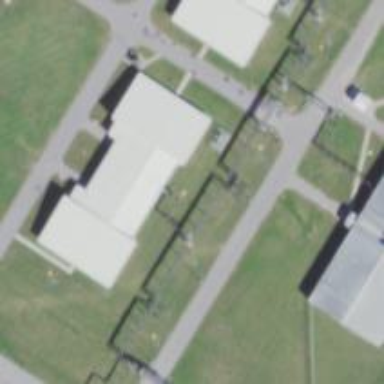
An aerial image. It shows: Prison building.